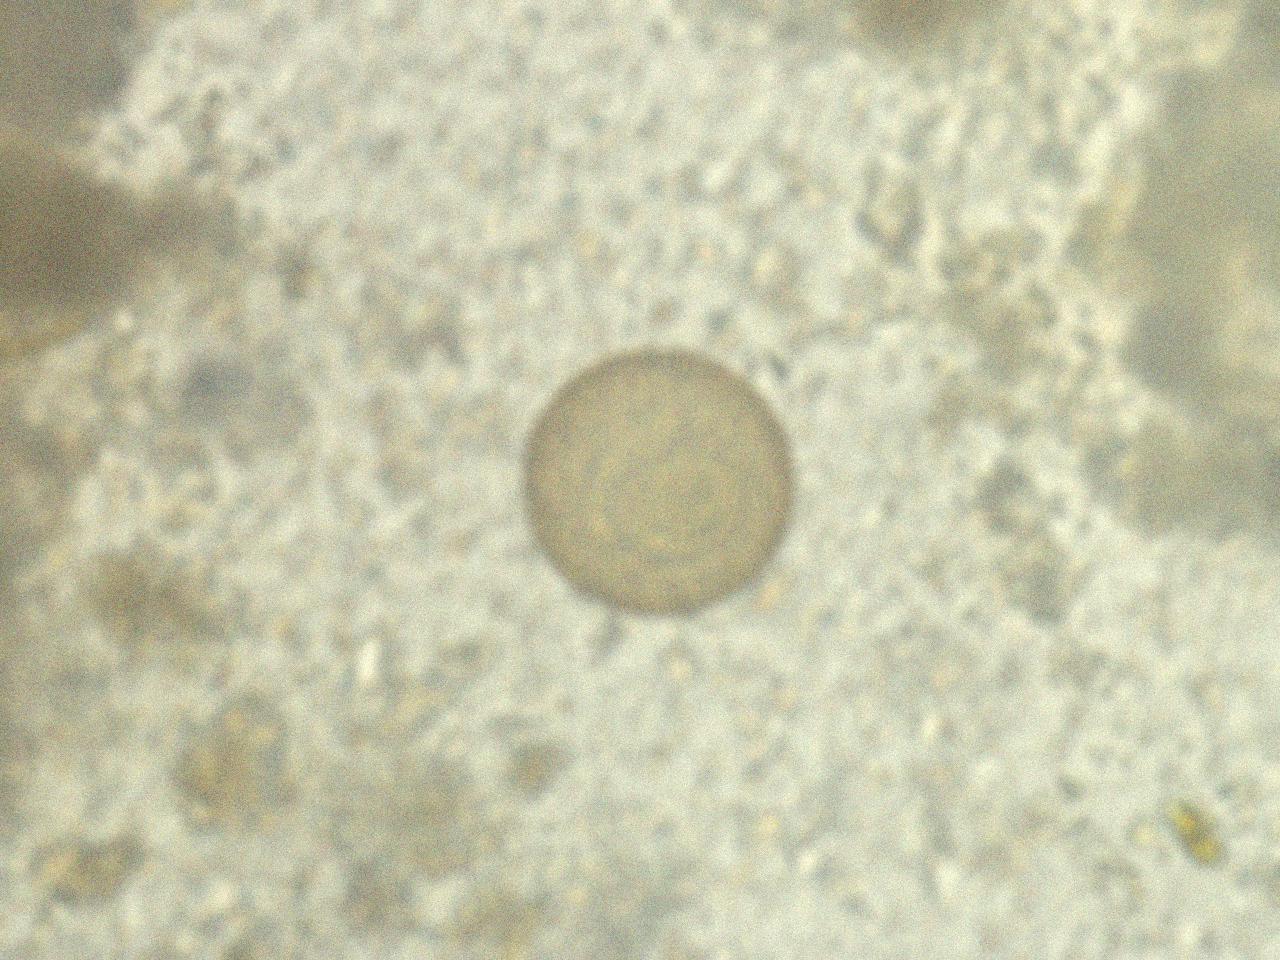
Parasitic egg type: Hymenolepis diminuta